Question: .
Hello,
How would be the proper way to count
the rows in Navision form from Remote Desktop Connection.
UiPath recognize the RDP screen as image.
But the hard part is because there is something like more than 50 rows most of the time.
Every day different total rows.
They can be 10, 20 or more than 200.
Do you have any idea where I should start?
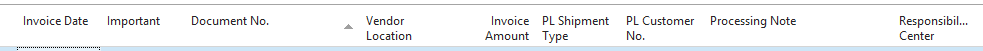
Answer: You may consider using <URL> to access RDP session natively, without the need to work with images. If you could install it then it's a simple data scraping excersise.
If your security considerations do not allow that your best best is using <URL> which will recognize the screen content.
If that does not work for some reason you're in the land of OCR.
Here UiPath could help you with <URL> and extractors but I am afraid that the only Flexicapture extractor does exactly what you need at the moment and it would require Abbyy Flexicapture license.
Alternative approach would include working with Navision via API or <URL>